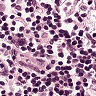
Metastatic tissue present: no